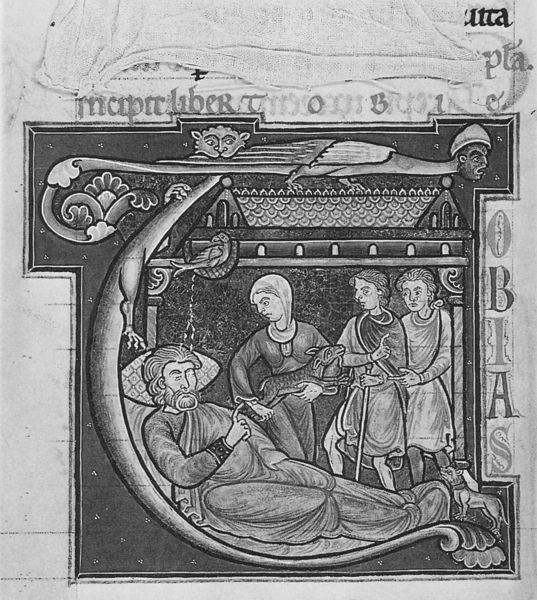
Titel: Bibel ( Capucins Bibel)
Standort: (F Champagne-Ardenne) (EU - F - Champagne-Ardenne)
Institution: Paris, Bibliothèque Nationale
Schlagwörter: hand, mann, vogel, menschen, blume, finger, frau, schwarz, weiss, zeichen, zeichnung, dach, haus, hund, tier, bart, tod, bild, blatt, schrift, liegen, stab, ziegel, figuren, kissen, tafel, zeigefinger, bett, liegend, bauer, mond, lamm, krank, buch, schwarzweiß, text, buchstabe, initiale, herrscher, arzt, jesus, sterben, mittelalter, fabelwesen, romanik, segen, heiliger, opfer, heilig, heilung, schaft, handschrift, tiermensch, latein, zicklein, buchmalerei, evangeliar, tobias, opfergabe, initialie, t, c, obia, rüge, kaltisch